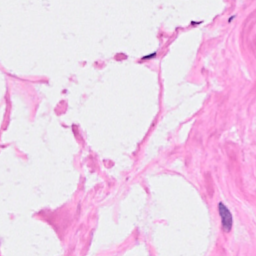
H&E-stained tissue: Breast